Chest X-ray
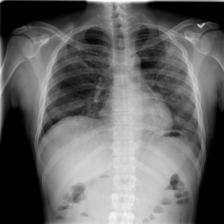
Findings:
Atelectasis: negative
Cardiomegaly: negative
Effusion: negative
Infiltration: negative
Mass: negative
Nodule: negative
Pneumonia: negative
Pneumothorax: negative
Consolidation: positive
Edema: negative
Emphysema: negative
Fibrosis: negative
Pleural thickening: negative
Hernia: negative